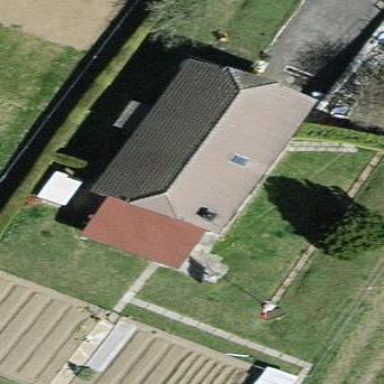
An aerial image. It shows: Detached building.